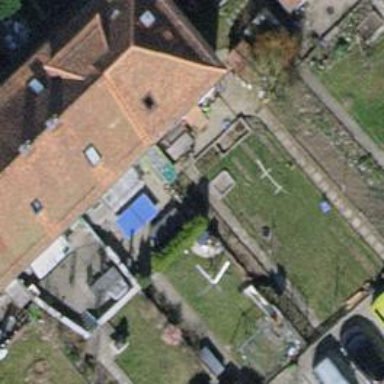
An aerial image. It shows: Building with tiled roof.